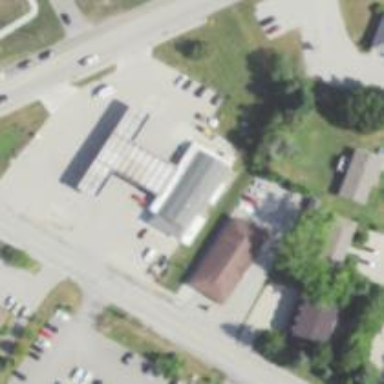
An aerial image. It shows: Convenience shop.